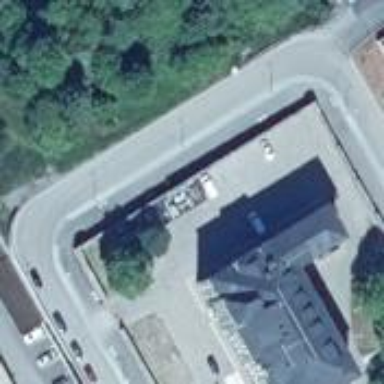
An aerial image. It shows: Prison building with hipped roof shape. The building is used as apartments for tourists.